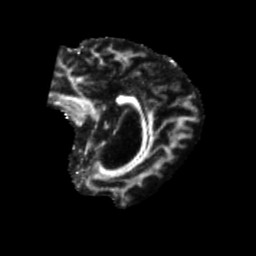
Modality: FA
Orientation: sagittal
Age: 56
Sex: male
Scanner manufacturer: siemens
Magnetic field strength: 3 T
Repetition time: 5.25 s
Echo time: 0.08 s